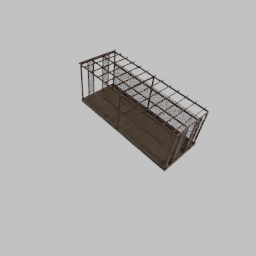
Label: architecture